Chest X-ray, PA view. Patient: 21 years old, sex F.
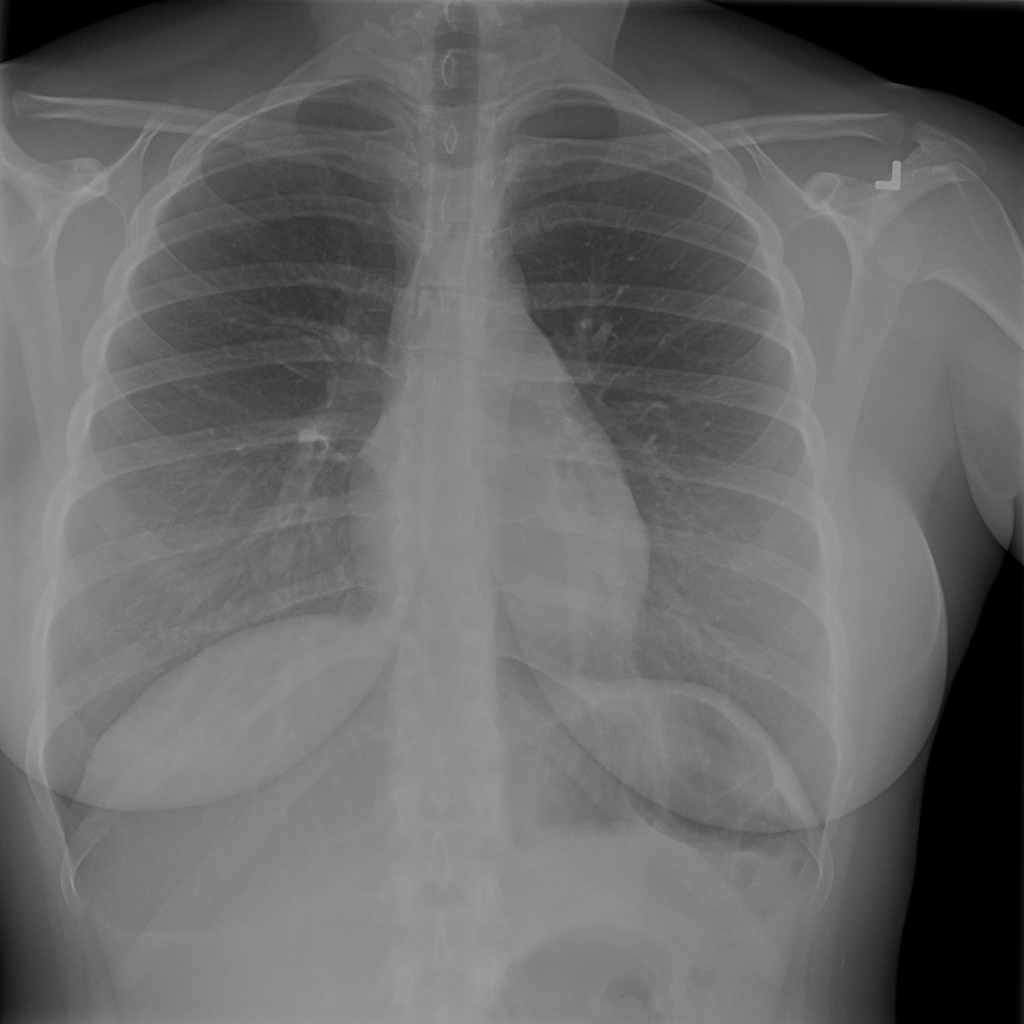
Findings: No Finding